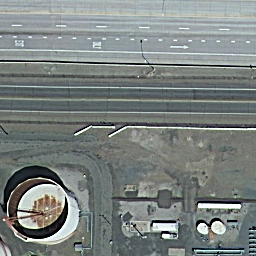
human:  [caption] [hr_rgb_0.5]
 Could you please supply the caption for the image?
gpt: There is a white storage tank on the ground .

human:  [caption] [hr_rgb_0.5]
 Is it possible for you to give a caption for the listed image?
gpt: A storage tank is on the ground .

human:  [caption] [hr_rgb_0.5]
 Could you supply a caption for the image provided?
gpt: There is one storage tank on the ground and a road beside .

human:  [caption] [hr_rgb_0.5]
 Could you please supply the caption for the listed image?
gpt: A storage tank is on the ground with a road beside .

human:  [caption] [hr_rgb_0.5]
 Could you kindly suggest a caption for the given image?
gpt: A storage tank is on the ground with a road beside .